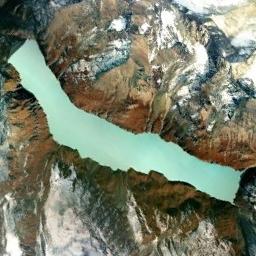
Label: lake